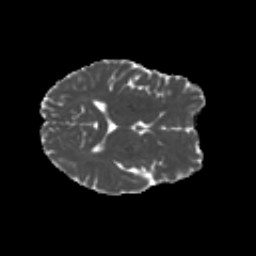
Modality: MD
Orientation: axial
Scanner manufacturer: siemens
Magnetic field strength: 3 T
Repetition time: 4.16 s
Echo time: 0.0806 s